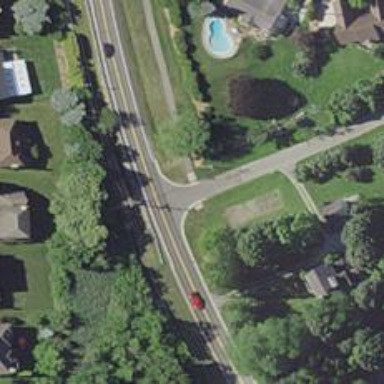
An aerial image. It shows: Unmarked crossing on the road.